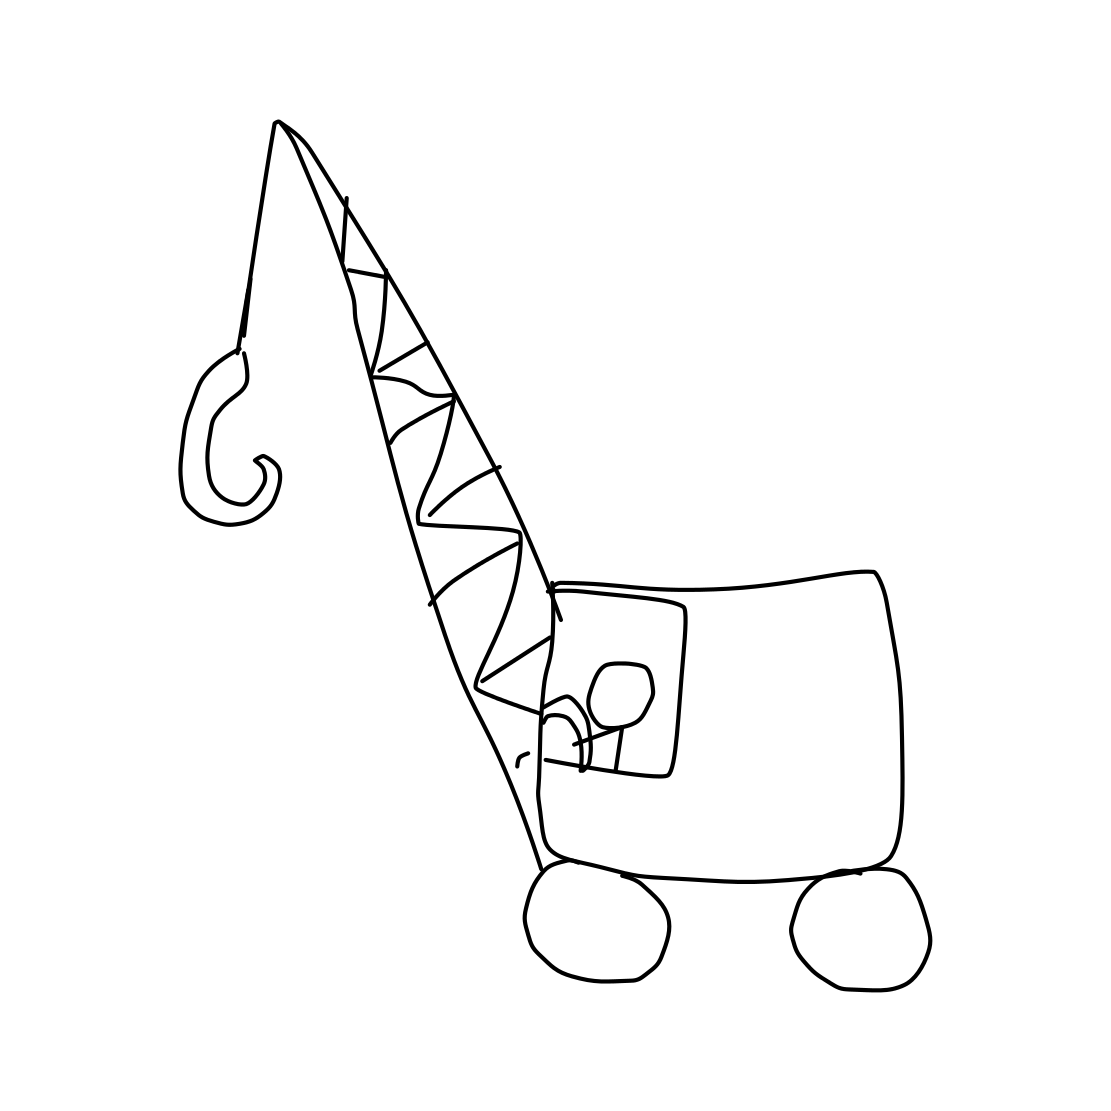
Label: crane (machine)